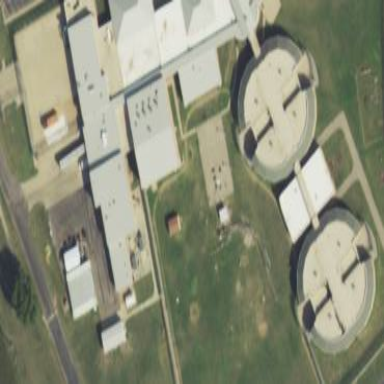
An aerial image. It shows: Prison building.